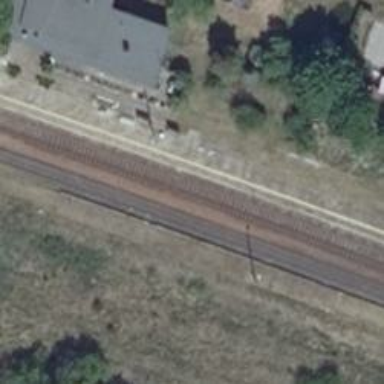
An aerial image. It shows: Railway halt with public transport stop position.